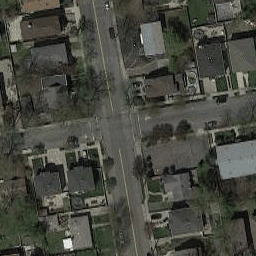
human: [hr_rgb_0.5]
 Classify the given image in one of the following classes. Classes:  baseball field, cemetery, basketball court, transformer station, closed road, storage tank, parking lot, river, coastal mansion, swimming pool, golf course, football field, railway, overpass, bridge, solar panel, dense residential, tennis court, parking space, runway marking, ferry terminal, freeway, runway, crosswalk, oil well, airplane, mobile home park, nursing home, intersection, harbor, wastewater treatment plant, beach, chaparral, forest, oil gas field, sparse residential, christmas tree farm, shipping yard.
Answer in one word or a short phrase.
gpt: intersection